Aerial crown-view tile of a tropical tree (Barro Colorado Island, Panama), acquired 20250616:
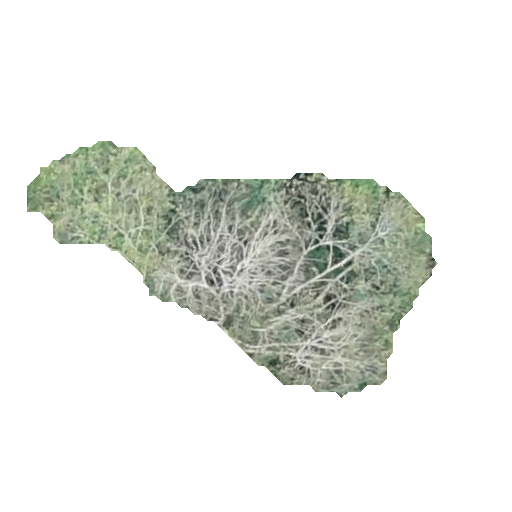
Species: Luehea seemannii
GBIF accepted scientific name: Luehea seemannii
Crown area: 82.723 m²